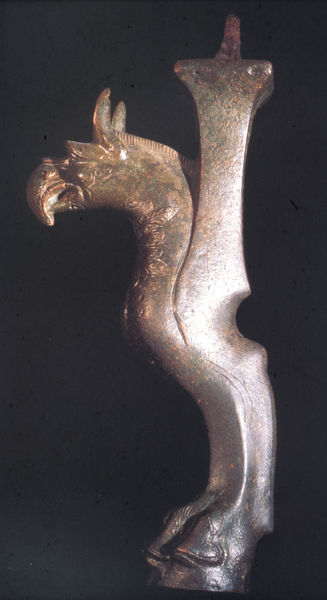
Titel: Fuss eines Möbels, sasanidisch aus Iran
Standort: St. Petersburg
Institution: Staatliche Eremitage
Schlagwörter: adler, blätter, falke, flügel, fuß, kopf, körper, vogel, weiß, braun, geschwungen, holz, lampe, licht, marmor, profil, schwarz, tier, ornament, augen, federn, spitze, stehen, stein, hals, horn, möbel, tischbein, figur, augenbrauen, gotik, ohren, schuppen, henkel, skulptur, statue, vase, beine, huf, hufe, mähne, schwung, bein, schnabel, bogen, material, detail, glanz, glänzend, leuchter, lüster, metall, bronze, glatt, plastik, poliert, nagel, foto, griff, eisen, messing, kupfer, schlange, krallen, pelikan, hufen, photo, zacken, kerzenständer, kerzenhalter, amulett, farbfoto, stuhlbein, antik, teufel, fabel, mischwesen, mythos, wesen, mittelalter, fabelwesen, greif, greifvogel, ständer, herme, hörner, objekt, chimäre, fantasie, ungeheuer, gehämmert, satan, drachen, drache, römisch, ägypten, klauen, monster, hydra, tatze, edelmetall, guß, kult, statur, rost, patina, keltisch, greifvögel, dorn, kelten, kultobjekt, türklopfer, mesopotamien, zoomorph, eselsohren, greid, lichtträger, löwentatze, monopode, tatzenfuß, graif, eisern, shnabel, vogelgreif